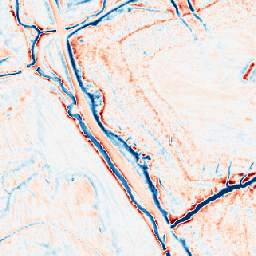
Category: edge_preserving
Decomposition family: anisotropic_diffusion
Decomposition parameters: iterations: 20
kappa: 50
gamma: 0.2
Upsampling method: area
Upsampling parameters: scale: 8
Upsampling scale: 8